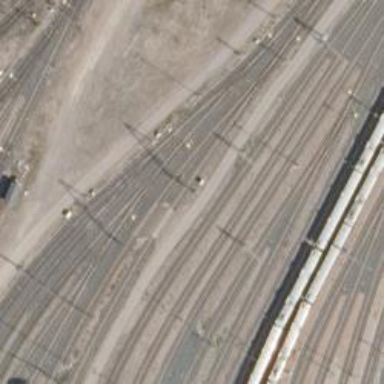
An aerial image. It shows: Railway signal.